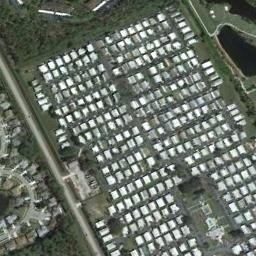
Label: mobile_home_park